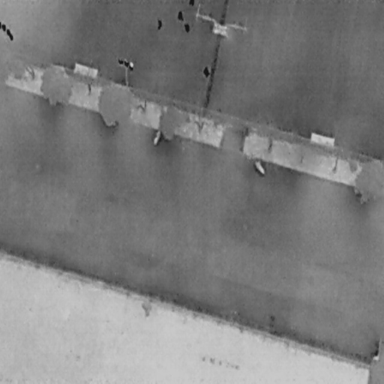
There are five People in the infrared image.